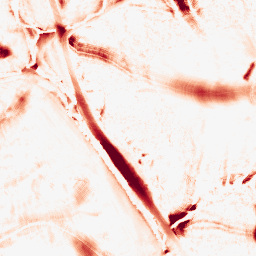
Category: morphological
Decomposition family: morphological
Decomposition parameters: operation: opening
size: 20
Upsampling method: quintic
Upsampling parameters: scale: 4
Upsampling scale: 4